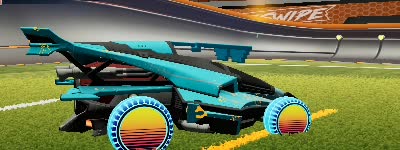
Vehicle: aftershock